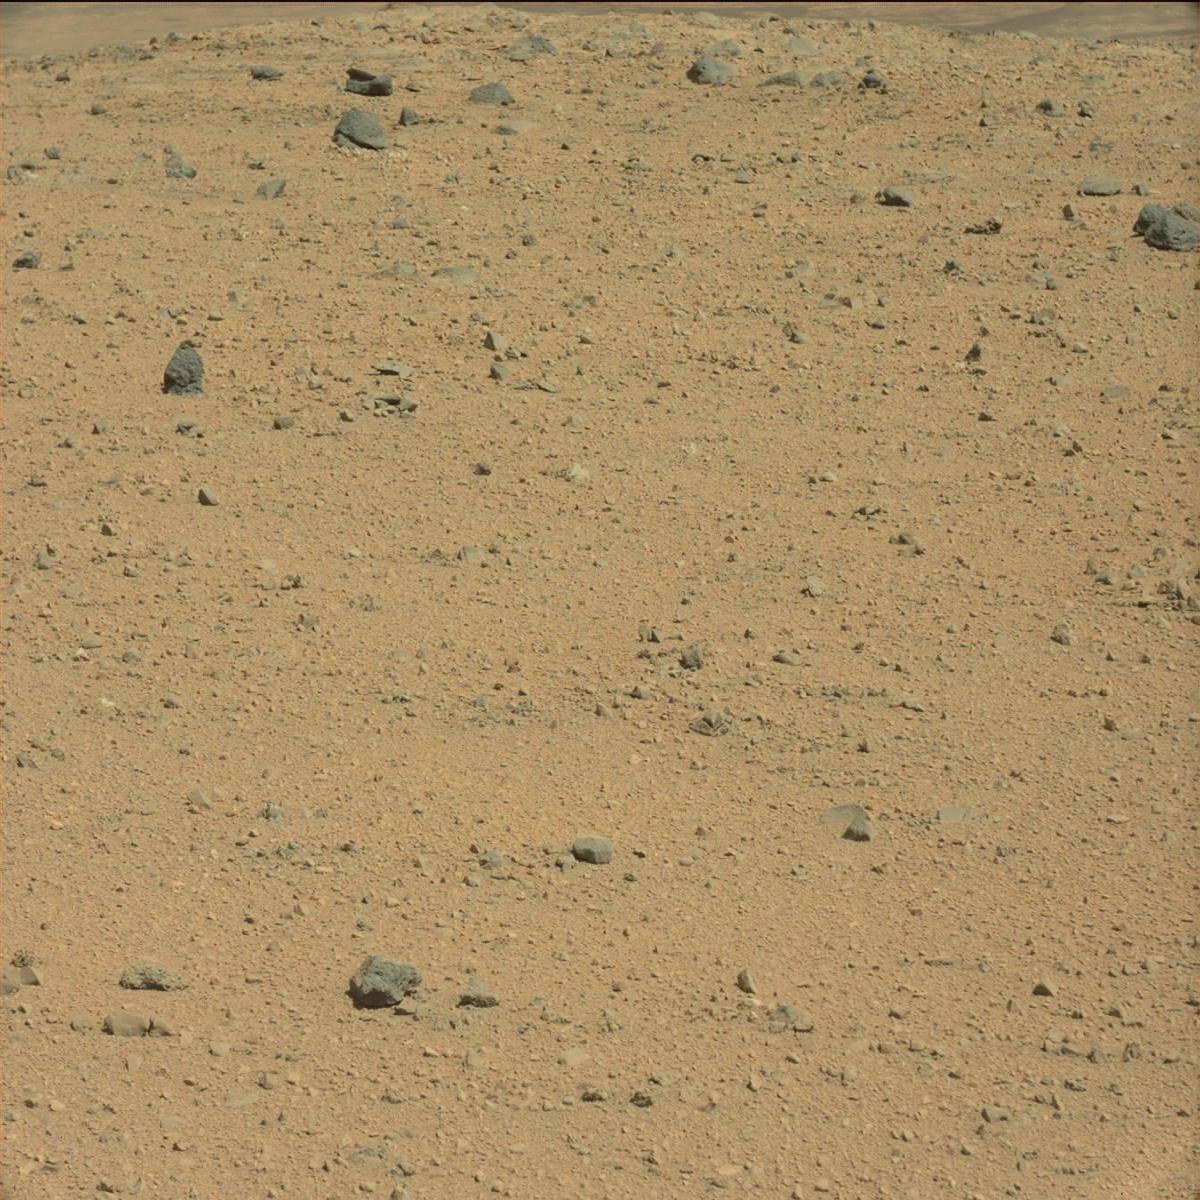
Terrain classes present: Bedrock, Ridge, Sand / Soil